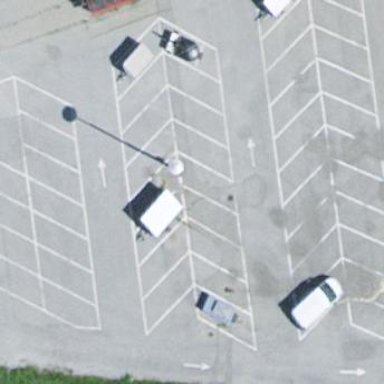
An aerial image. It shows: Parking area with surface.